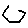
Label: hexagon